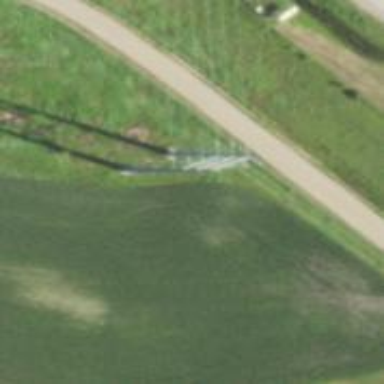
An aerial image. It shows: Power tower.